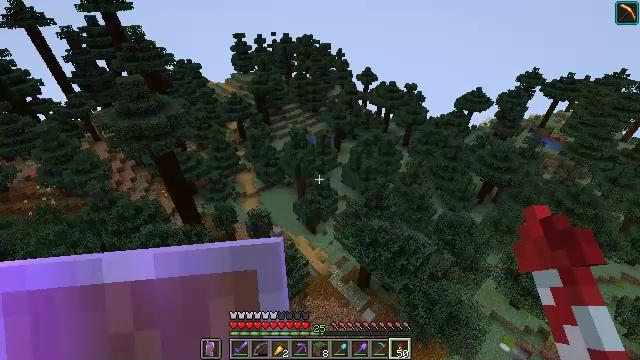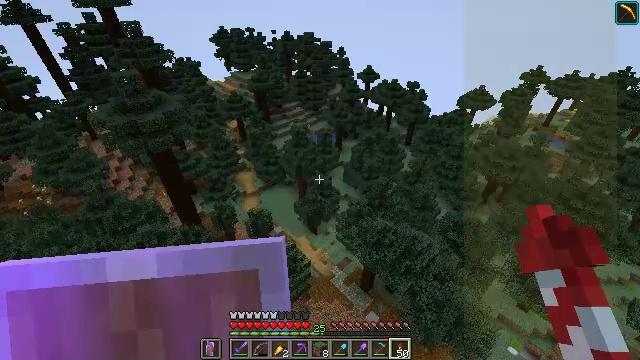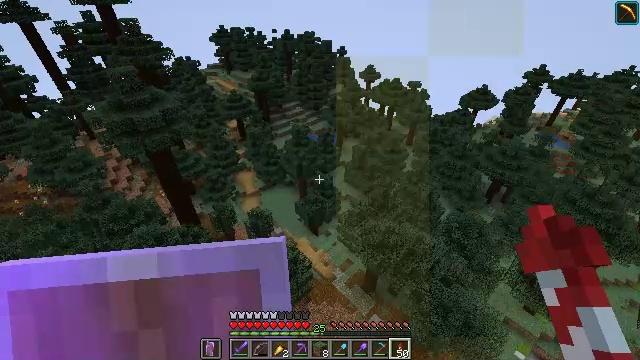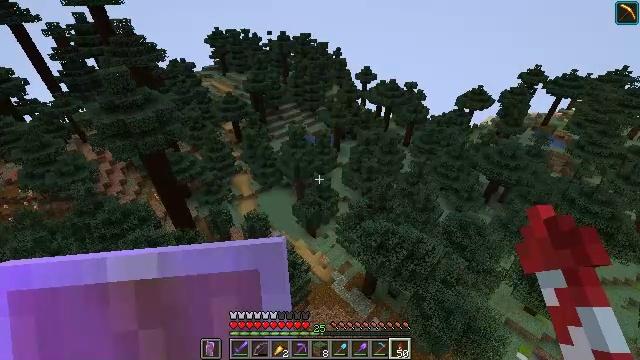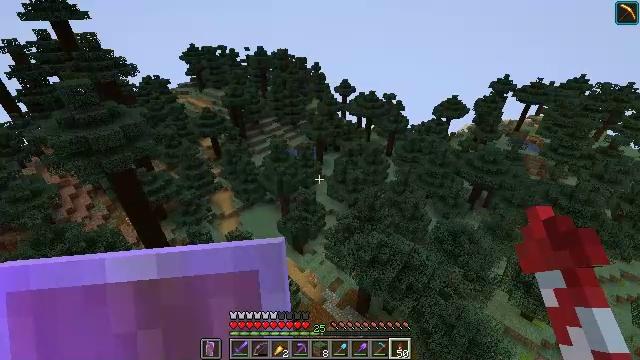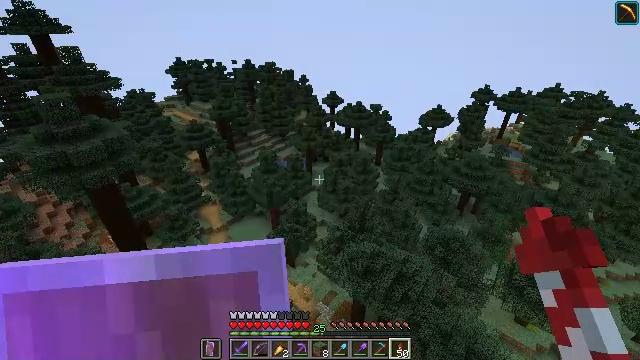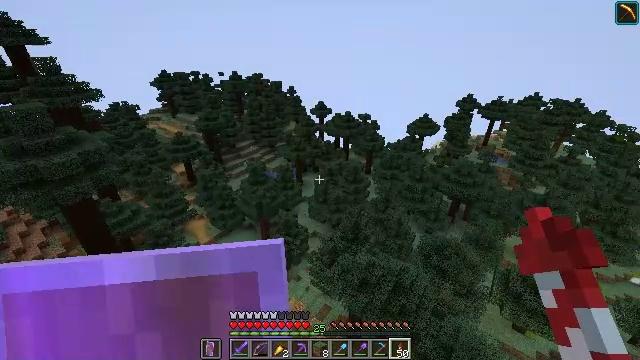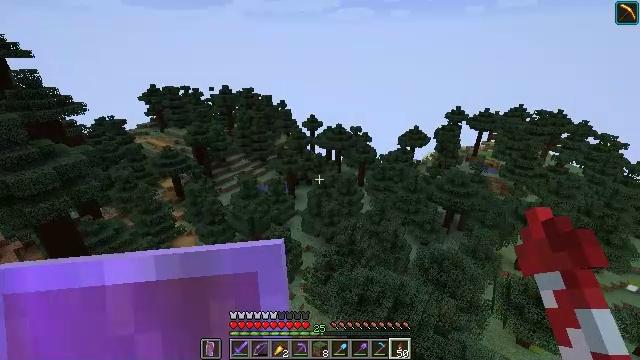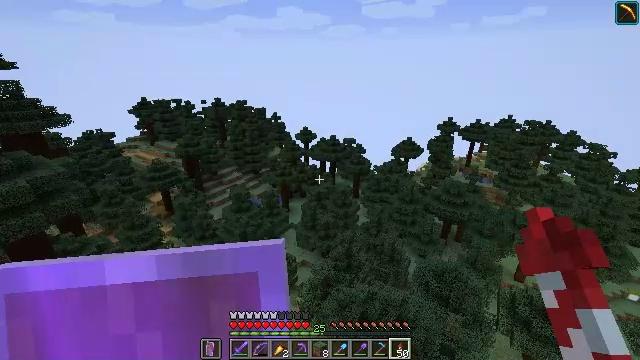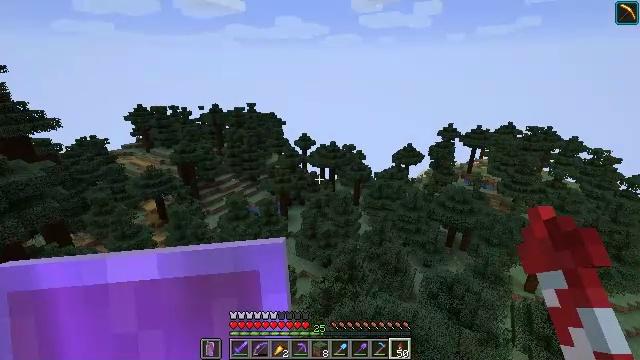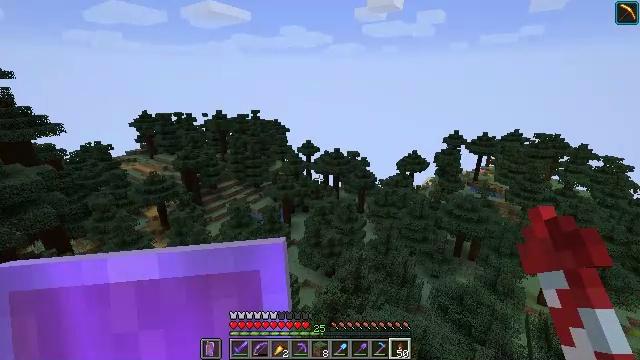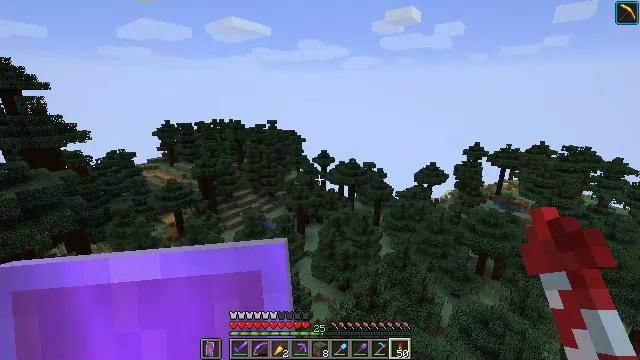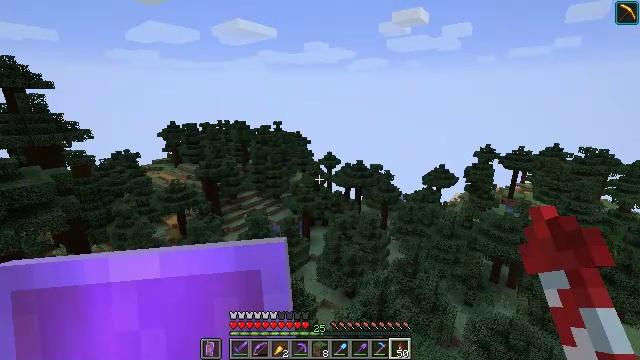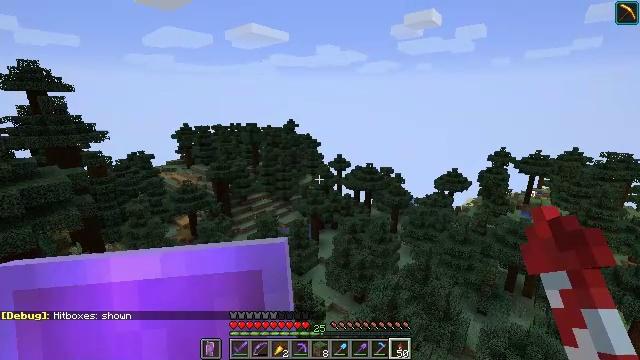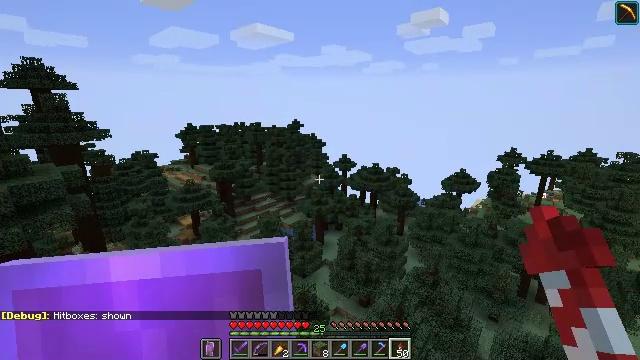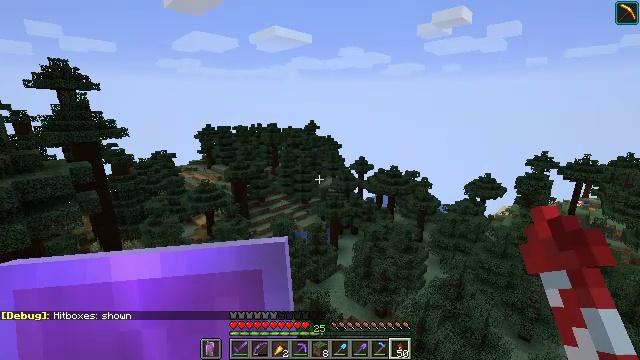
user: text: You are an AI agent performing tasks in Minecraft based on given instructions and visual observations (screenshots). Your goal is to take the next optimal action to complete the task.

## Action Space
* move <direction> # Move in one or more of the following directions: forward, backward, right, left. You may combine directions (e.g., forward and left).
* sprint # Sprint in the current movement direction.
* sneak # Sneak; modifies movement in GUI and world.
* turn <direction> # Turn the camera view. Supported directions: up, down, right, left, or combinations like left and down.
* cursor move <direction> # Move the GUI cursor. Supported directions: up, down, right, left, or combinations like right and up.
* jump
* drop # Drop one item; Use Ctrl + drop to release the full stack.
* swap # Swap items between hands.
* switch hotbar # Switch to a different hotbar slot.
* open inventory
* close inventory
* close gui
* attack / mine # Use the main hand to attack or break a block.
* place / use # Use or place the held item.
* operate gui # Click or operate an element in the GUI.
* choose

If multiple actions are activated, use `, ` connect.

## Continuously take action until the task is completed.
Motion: motion action
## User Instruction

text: Mine fern in the forest.
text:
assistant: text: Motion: no_op
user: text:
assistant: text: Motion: no_op
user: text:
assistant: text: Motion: no_op
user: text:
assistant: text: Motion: turn right and up
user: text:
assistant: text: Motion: turn right and up
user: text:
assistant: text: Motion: turn right and up
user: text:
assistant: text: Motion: turn right and up
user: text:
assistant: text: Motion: turn right and up
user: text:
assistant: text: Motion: turn up
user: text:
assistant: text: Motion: turn up
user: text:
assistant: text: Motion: turn left and up
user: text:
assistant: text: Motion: turn left
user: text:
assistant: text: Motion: turn left
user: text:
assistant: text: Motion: turn left
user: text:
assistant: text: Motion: turn left
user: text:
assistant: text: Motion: turn left and up
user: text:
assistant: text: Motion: turn left
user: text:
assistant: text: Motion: turn left
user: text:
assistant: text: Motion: turn left and down
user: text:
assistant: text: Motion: turn left and down
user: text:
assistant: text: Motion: turn left and up
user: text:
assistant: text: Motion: turn left and up
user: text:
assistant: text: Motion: turn left
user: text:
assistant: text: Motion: no_op
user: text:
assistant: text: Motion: no_op
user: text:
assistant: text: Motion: no_op
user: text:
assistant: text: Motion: no_op
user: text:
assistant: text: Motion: no_op
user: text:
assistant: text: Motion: turn right
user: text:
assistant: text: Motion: turn right and down